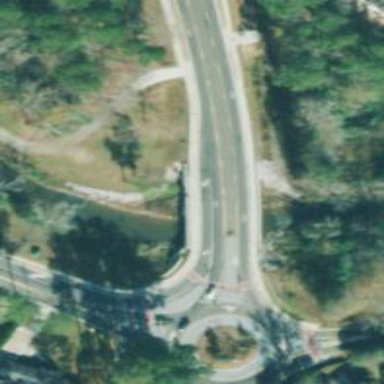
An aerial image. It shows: Viaduct bridge crossing secondary road with asphalt surface.